Question: I am creating an app where I want to display the rectangles which display image at the background and an overlay where I can display some text on top of that image. See the attached image (mock up)

So what would be the easiest approach to achieve the desired layout?
1. Canvas
2. Rectangle with imagestroke
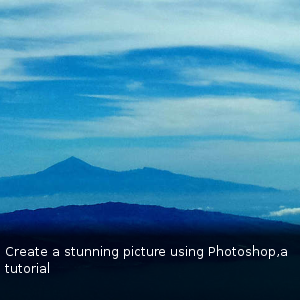
Answer: I did that one day with something like that:
'''
<Grid>
<Grid.RowDefinitions>
<RowDefinition Height="*" />
<RowDefinition Height="Auto" />
</Grid.RowDefinitions>
<Image Grid.Rowspan="2">
<Textblock Grid.Row="1" VerticalAlignement="Bottom"/>
</grid>
'''
With that code the text should be at the bottom of the image.